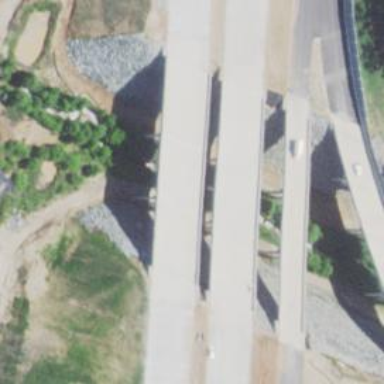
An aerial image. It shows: Bridge.